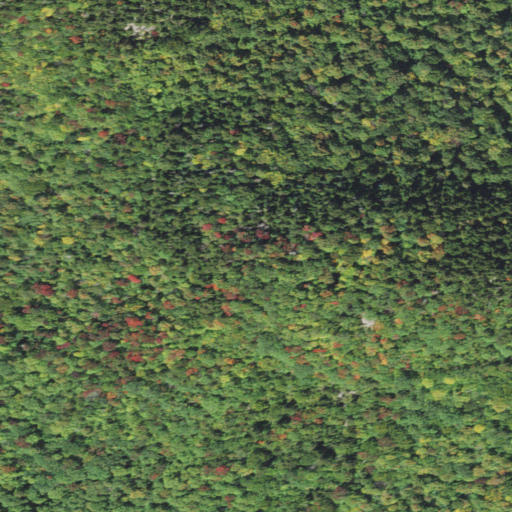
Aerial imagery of mountain in New Hampshire named Peaked Hill containing deciduous forest, mixed forest, and evergreen forest